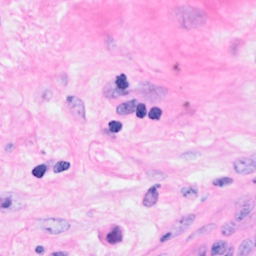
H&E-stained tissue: Breast